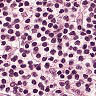
Metastatic tissue present: no